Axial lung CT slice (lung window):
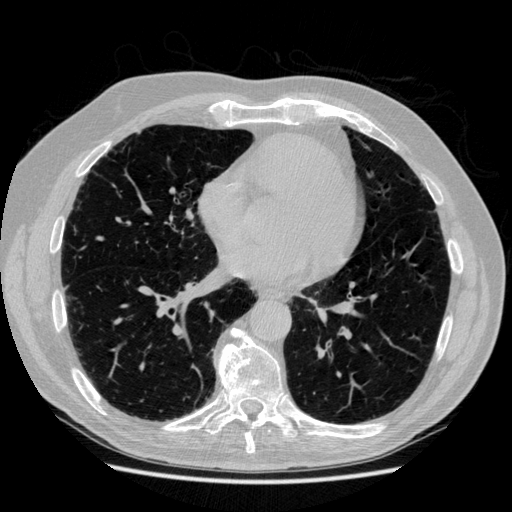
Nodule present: no